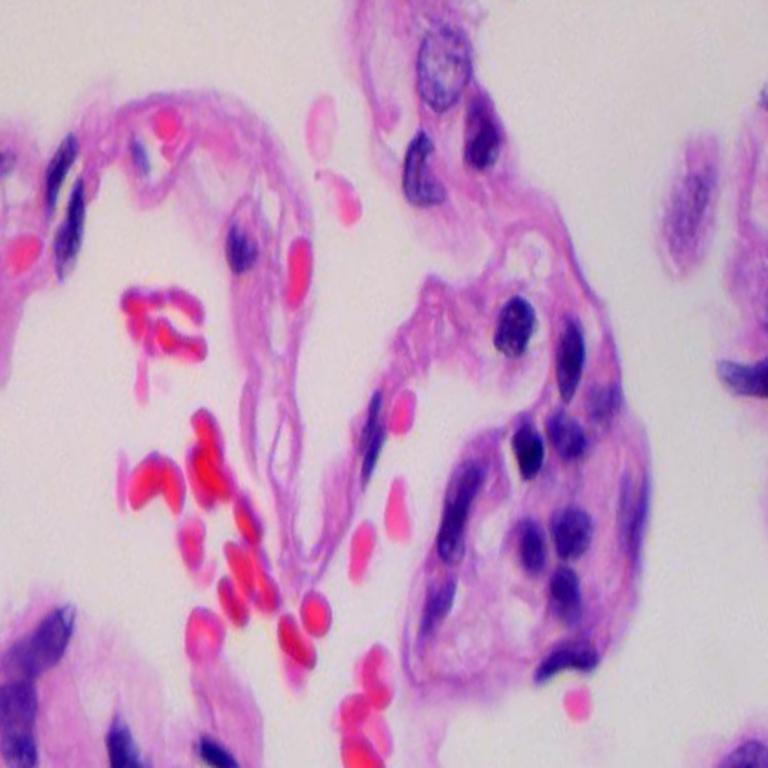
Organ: lung
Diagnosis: benign